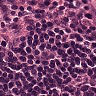
Metastatic tissue present: no